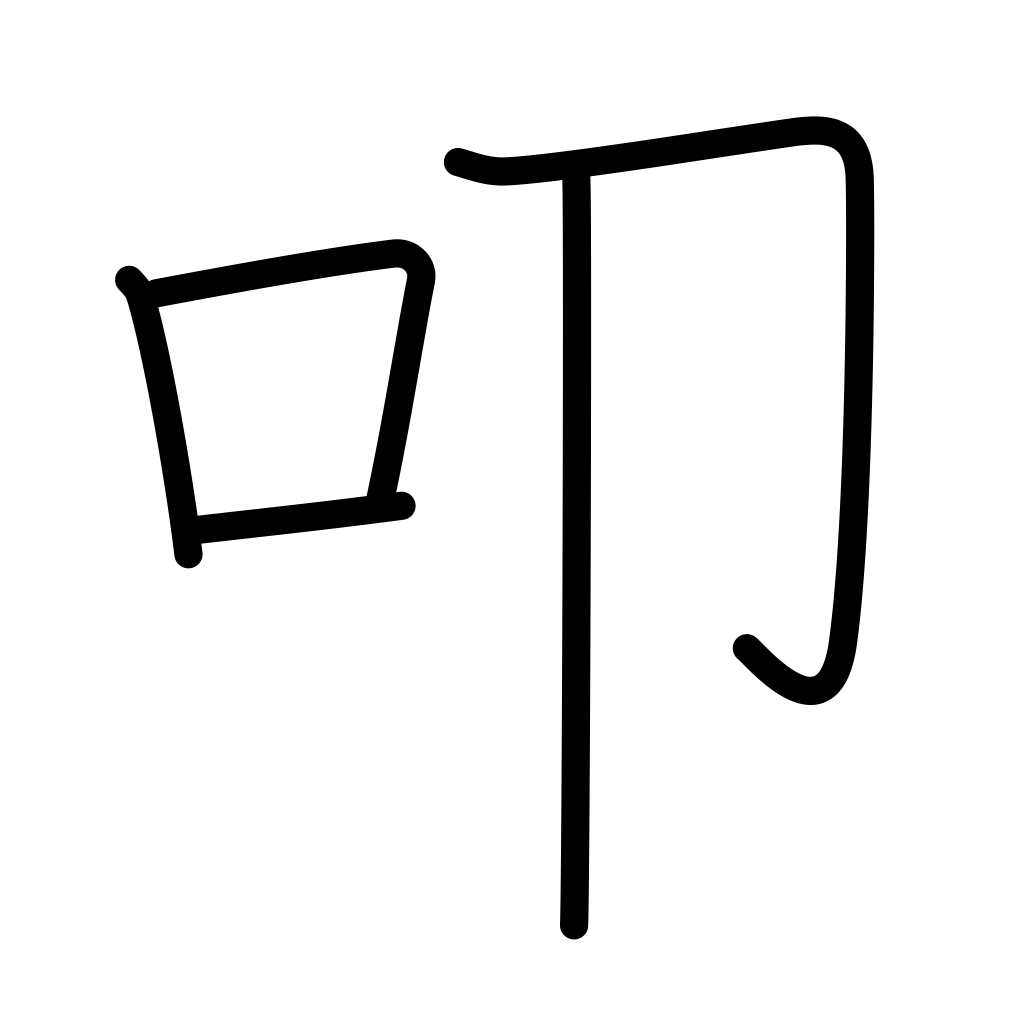
Meaning: strike, beat, kow tow, hit, thrash, criticize